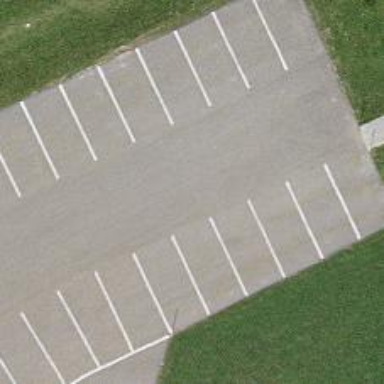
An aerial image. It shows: Road serving as parking aisle.